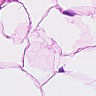
Metastatic tissue present: no